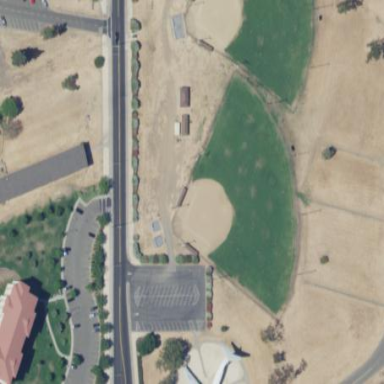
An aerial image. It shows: Baseball pitch for leisure land.